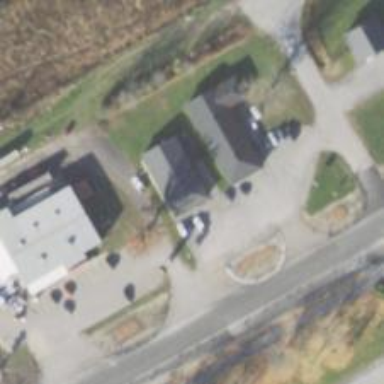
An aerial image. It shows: Veterinary facility.